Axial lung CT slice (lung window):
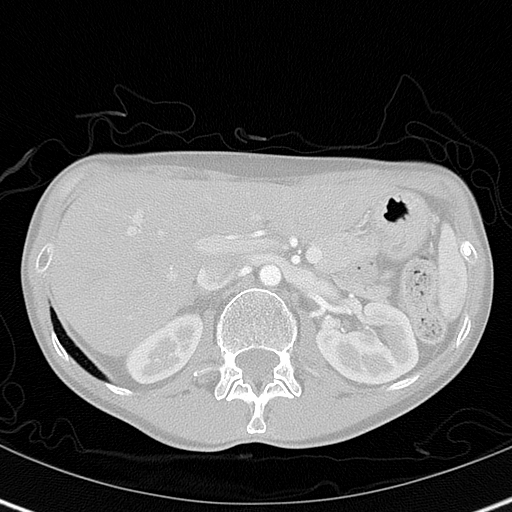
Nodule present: no